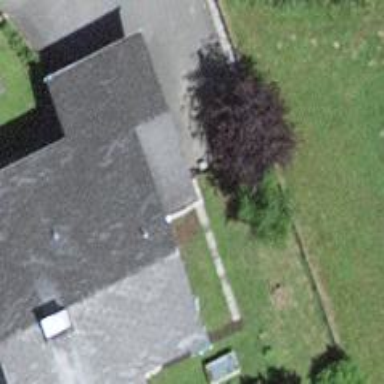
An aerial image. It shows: Simple house.